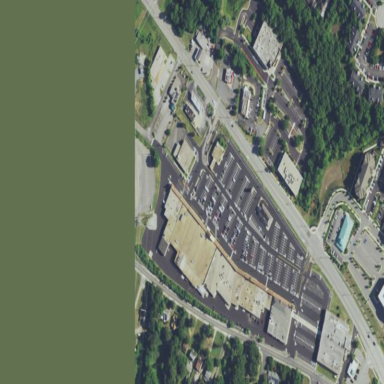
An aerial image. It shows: Retail building.